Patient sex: M
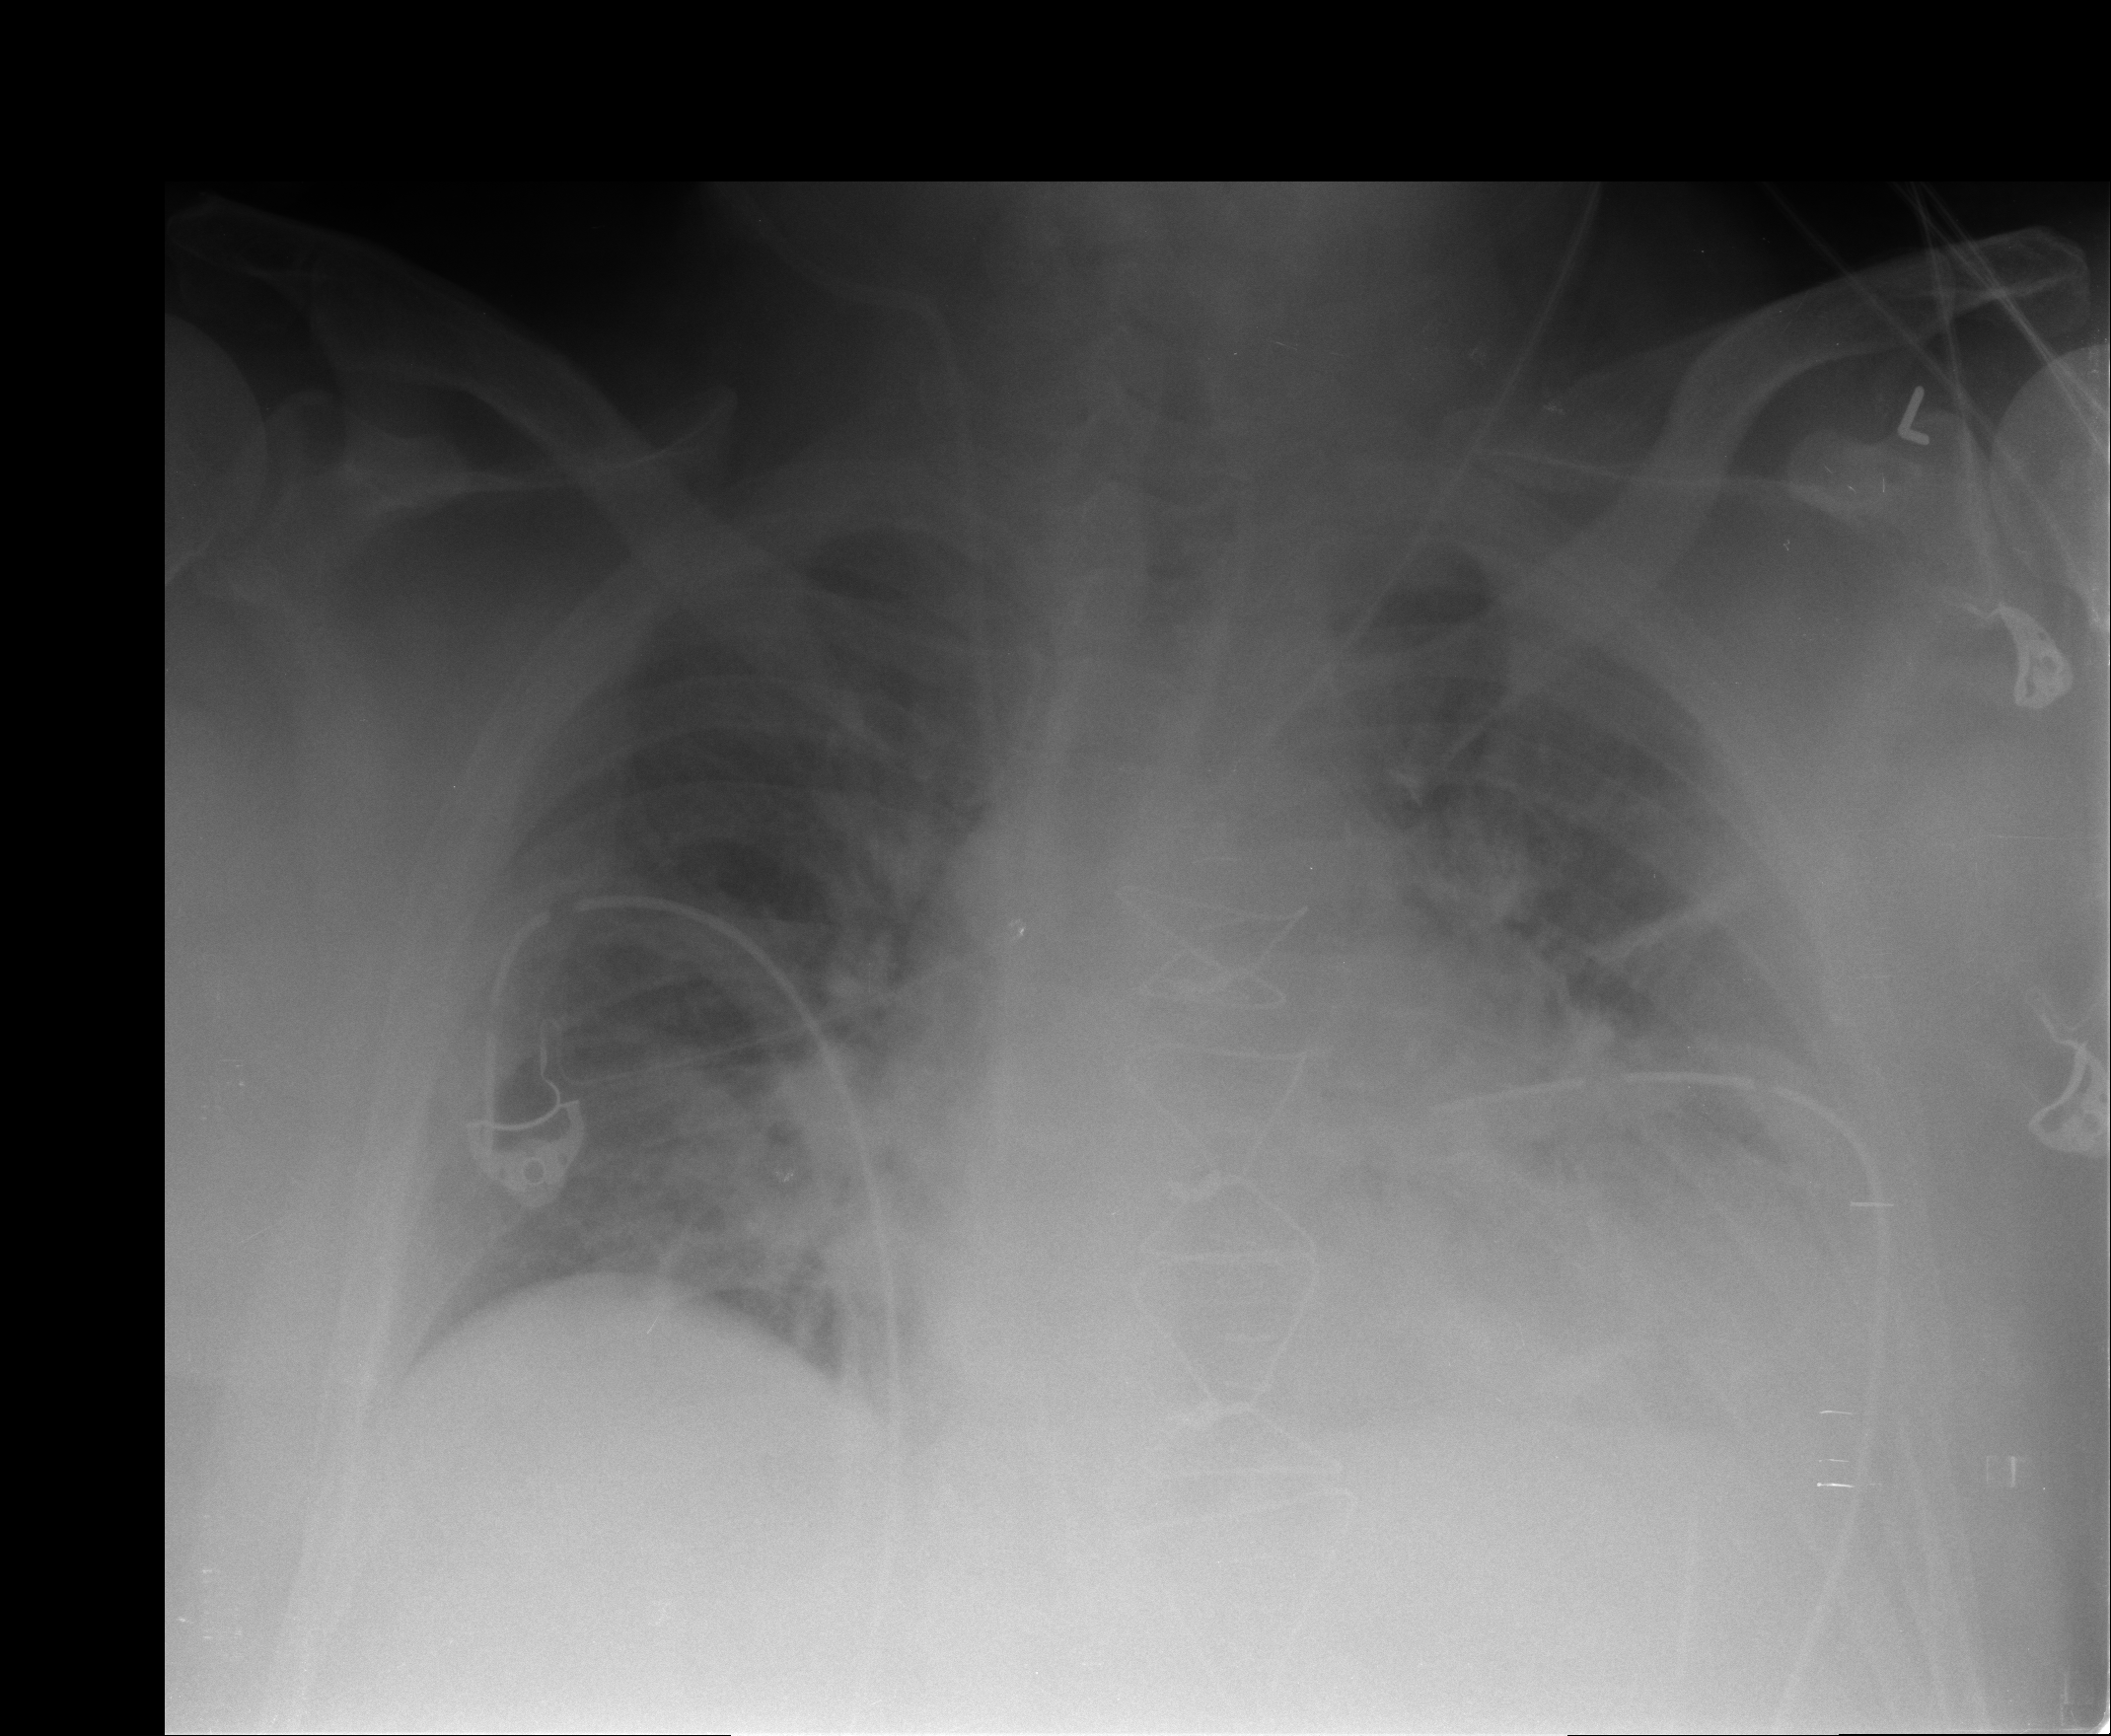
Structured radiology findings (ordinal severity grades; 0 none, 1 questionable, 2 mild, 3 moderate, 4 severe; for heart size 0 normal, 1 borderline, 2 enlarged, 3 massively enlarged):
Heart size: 0
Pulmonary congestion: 2
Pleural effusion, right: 0
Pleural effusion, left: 2
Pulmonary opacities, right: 2
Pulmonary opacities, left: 2
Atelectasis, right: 2
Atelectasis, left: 2